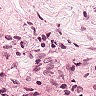
Metastatic tissue present: no